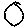
Label: circle